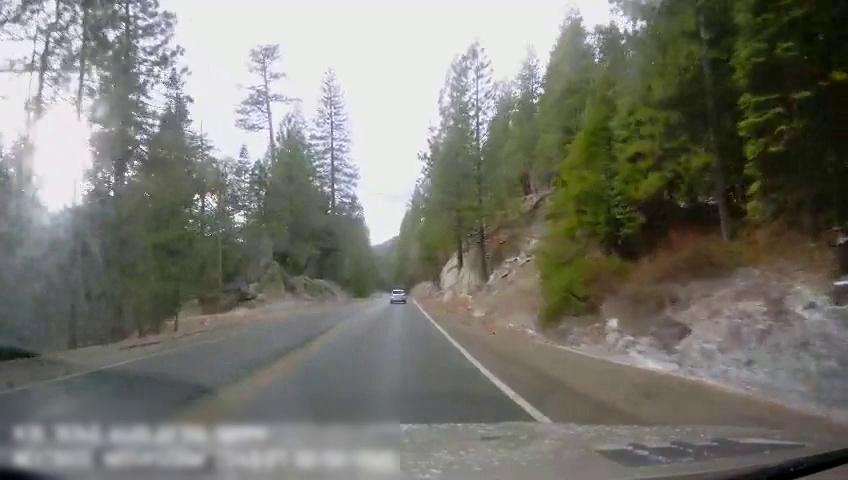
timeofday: Day
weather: Sunny
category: Drivable Space
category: Vehicles | SUV
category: Lanes | Alternate Lane
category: Lanes | Opposite Lane